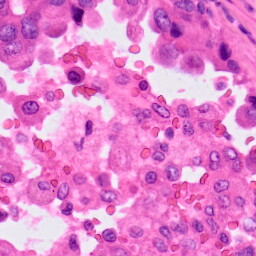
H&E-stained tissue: Lung